Aerial crown-view tile of a tropical tree (Barro Colorado Island, Panama), acquired 20240918:
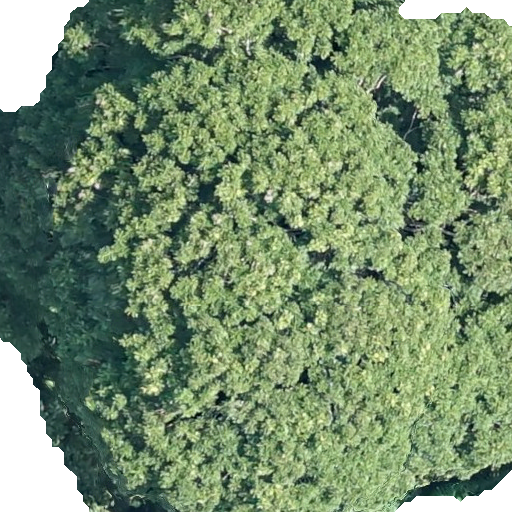
Species: Dipteryx oleifera
GBIF accepted scientific name: Dipteryx oleifera
Crown area: 491.053 m²